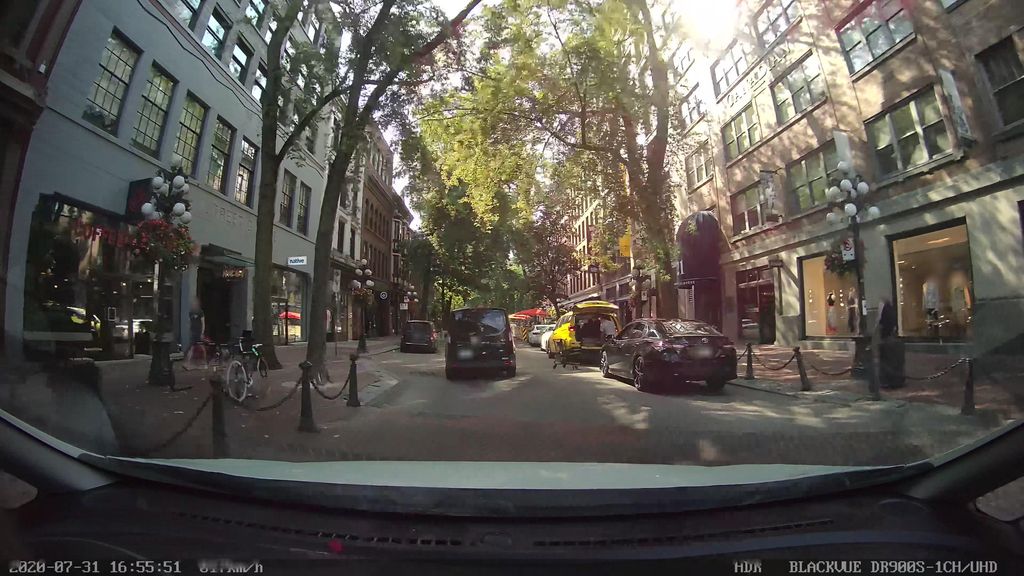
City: vancouver